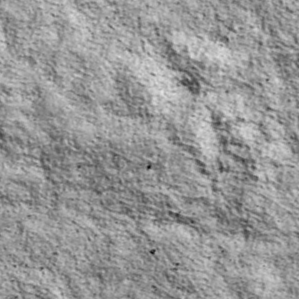
Label: non_frost